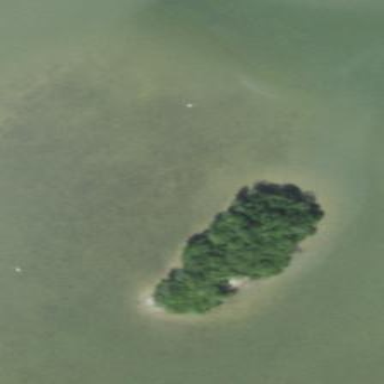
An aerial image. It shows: Image showing island.